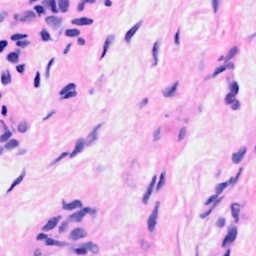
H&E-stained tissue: Breast